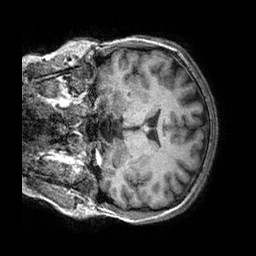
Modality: T1w
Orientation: coronal
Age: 33
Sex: female
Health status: healthy
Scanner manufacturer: siemens
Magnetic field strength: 3 T
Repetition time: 2.3 s
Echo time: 0.00303 s